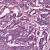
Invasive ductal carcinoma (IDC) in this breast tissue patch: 1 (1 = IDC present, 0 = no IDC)